Question: For some reason 'adb' doesn't list my Samsung Note 10.1 when I run 'adb devices'. Not even when I restart 'abd':
'''
C:ndroid-sdk\sdk\platform-tools>adb kill-server
C:ndroid-sdk\sdk\platform-tools>adb devices
* daemon not running. starting it now on port 5037 *
* daemon started successfully *
List of devices attached
C:ndroid-sdk\sdk\platform-tools>
'''
So it can't find my device.
I already installed 'Samsung Kies' as many suggested. This should install all the needed drivers. I also see my Galaxy Note in "Device Manager". So I guess I have the correct drivers.

---
I also enabled 'USB Debugging' on my tablet. But still no luck...
Anyone any idea what else I could try?
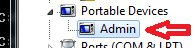
Answer: 'MOBO ROBO' for android drivers ,it support all the devices.Download from the web and use it.
Kies for Samsung,'MOBO ROBO' support all the devices